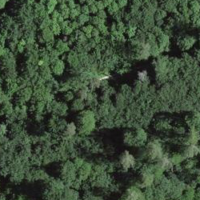
EUNIS habitat code: 41
Species observed at this site:
Cirsium vulgare